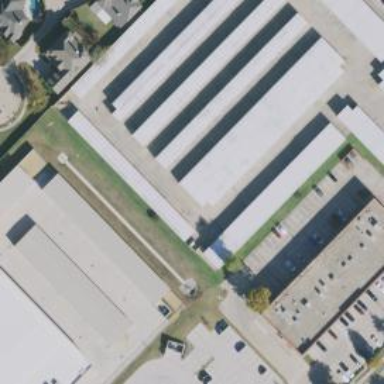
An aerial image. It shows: Warehouse.